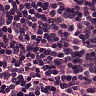
Metastatic tissue present: no